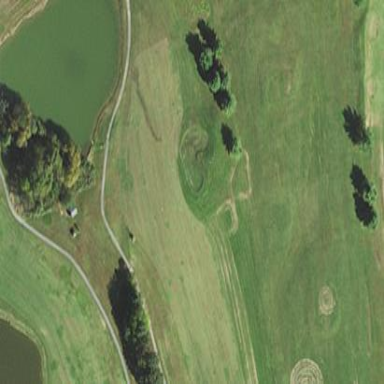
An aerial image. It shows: Grassy area designated as golf fairway.